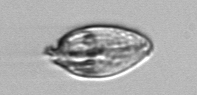
Label: Katodinium_or_Torodinium